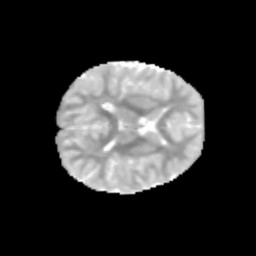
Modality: MD
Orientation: axial
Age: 9
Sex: male
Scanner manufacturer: siemens
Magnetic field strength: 3 T
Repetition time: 3.8 s
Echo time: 0.07 s